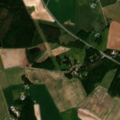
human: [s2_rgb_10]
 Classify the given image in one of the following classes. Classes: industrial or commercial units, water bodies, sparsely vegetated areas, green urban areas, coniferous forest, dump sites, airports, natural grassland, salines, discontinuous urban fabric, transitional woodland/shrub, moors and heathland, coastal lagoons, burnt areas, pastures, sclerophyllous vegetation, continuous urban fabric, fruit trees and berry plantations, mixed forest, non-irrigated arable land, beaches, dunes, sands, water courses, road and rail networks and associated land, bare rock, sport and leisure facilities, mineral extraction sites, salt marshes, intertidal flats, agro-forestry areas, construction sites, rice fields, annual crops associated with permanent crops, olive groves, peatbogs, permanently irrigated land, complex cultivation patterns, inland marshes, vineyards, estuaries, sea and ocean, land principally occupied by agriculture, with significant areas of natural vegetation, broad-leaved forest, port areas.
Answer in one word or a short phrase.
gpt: non-irrigated arable land, land principally occupied by agriculture, with significant areas of natural vegetation, coniferous forest, mixed forest